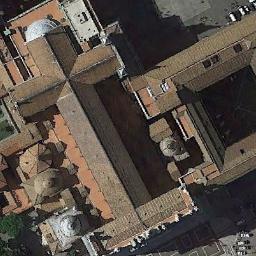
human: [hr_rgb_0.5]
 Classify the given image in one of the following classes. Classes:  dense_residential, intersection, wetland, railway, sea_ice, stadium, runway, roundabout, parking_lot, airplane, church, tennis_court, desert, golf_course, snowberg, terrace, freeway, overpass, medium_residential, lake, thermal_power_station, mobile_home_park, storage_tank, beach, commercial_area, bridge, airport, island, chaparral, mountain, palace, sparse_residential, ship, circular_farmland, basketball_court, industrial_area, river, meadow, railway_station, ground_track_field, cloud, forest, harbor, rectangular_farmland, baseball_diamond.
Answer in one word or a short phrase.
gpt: church